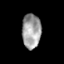
Tissue: skin
Cell type: Myeloid cells
Senescence score: 0.76
Nuclear area (px): 641
Mean DAPI intensity: 159.373